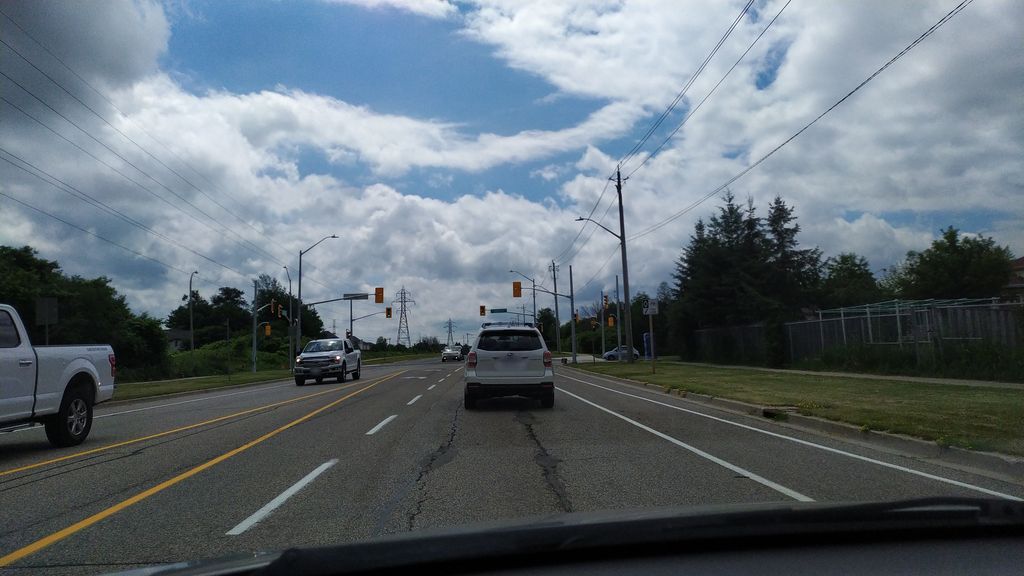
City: kitchener-waterloo